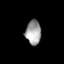
Tissue: prostate
Cell type: T cells
Senescence score: 0.3382
Nuclear area (px): 375
Mean DAPI intensity: 157.069